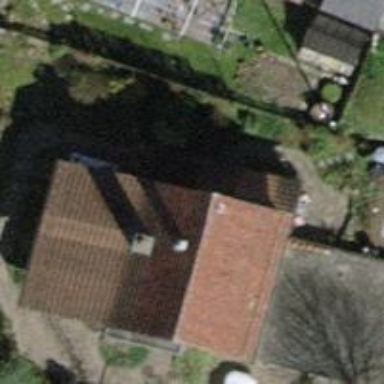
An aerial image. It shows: Building with tile roof.